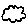
Label: cloud